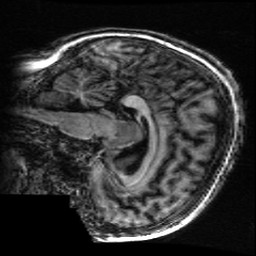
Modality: T1w
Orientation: sagittal
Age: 21
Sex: female
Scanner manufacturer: ge
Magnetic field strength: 3 T
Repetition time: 0.01144 s
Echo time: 0.005012 s